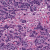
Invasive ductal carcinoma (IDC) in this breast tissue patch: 1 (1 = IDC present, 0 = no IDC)